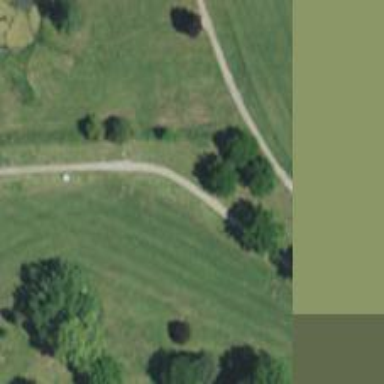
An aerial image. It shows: Pathway for golfing.